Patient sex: F
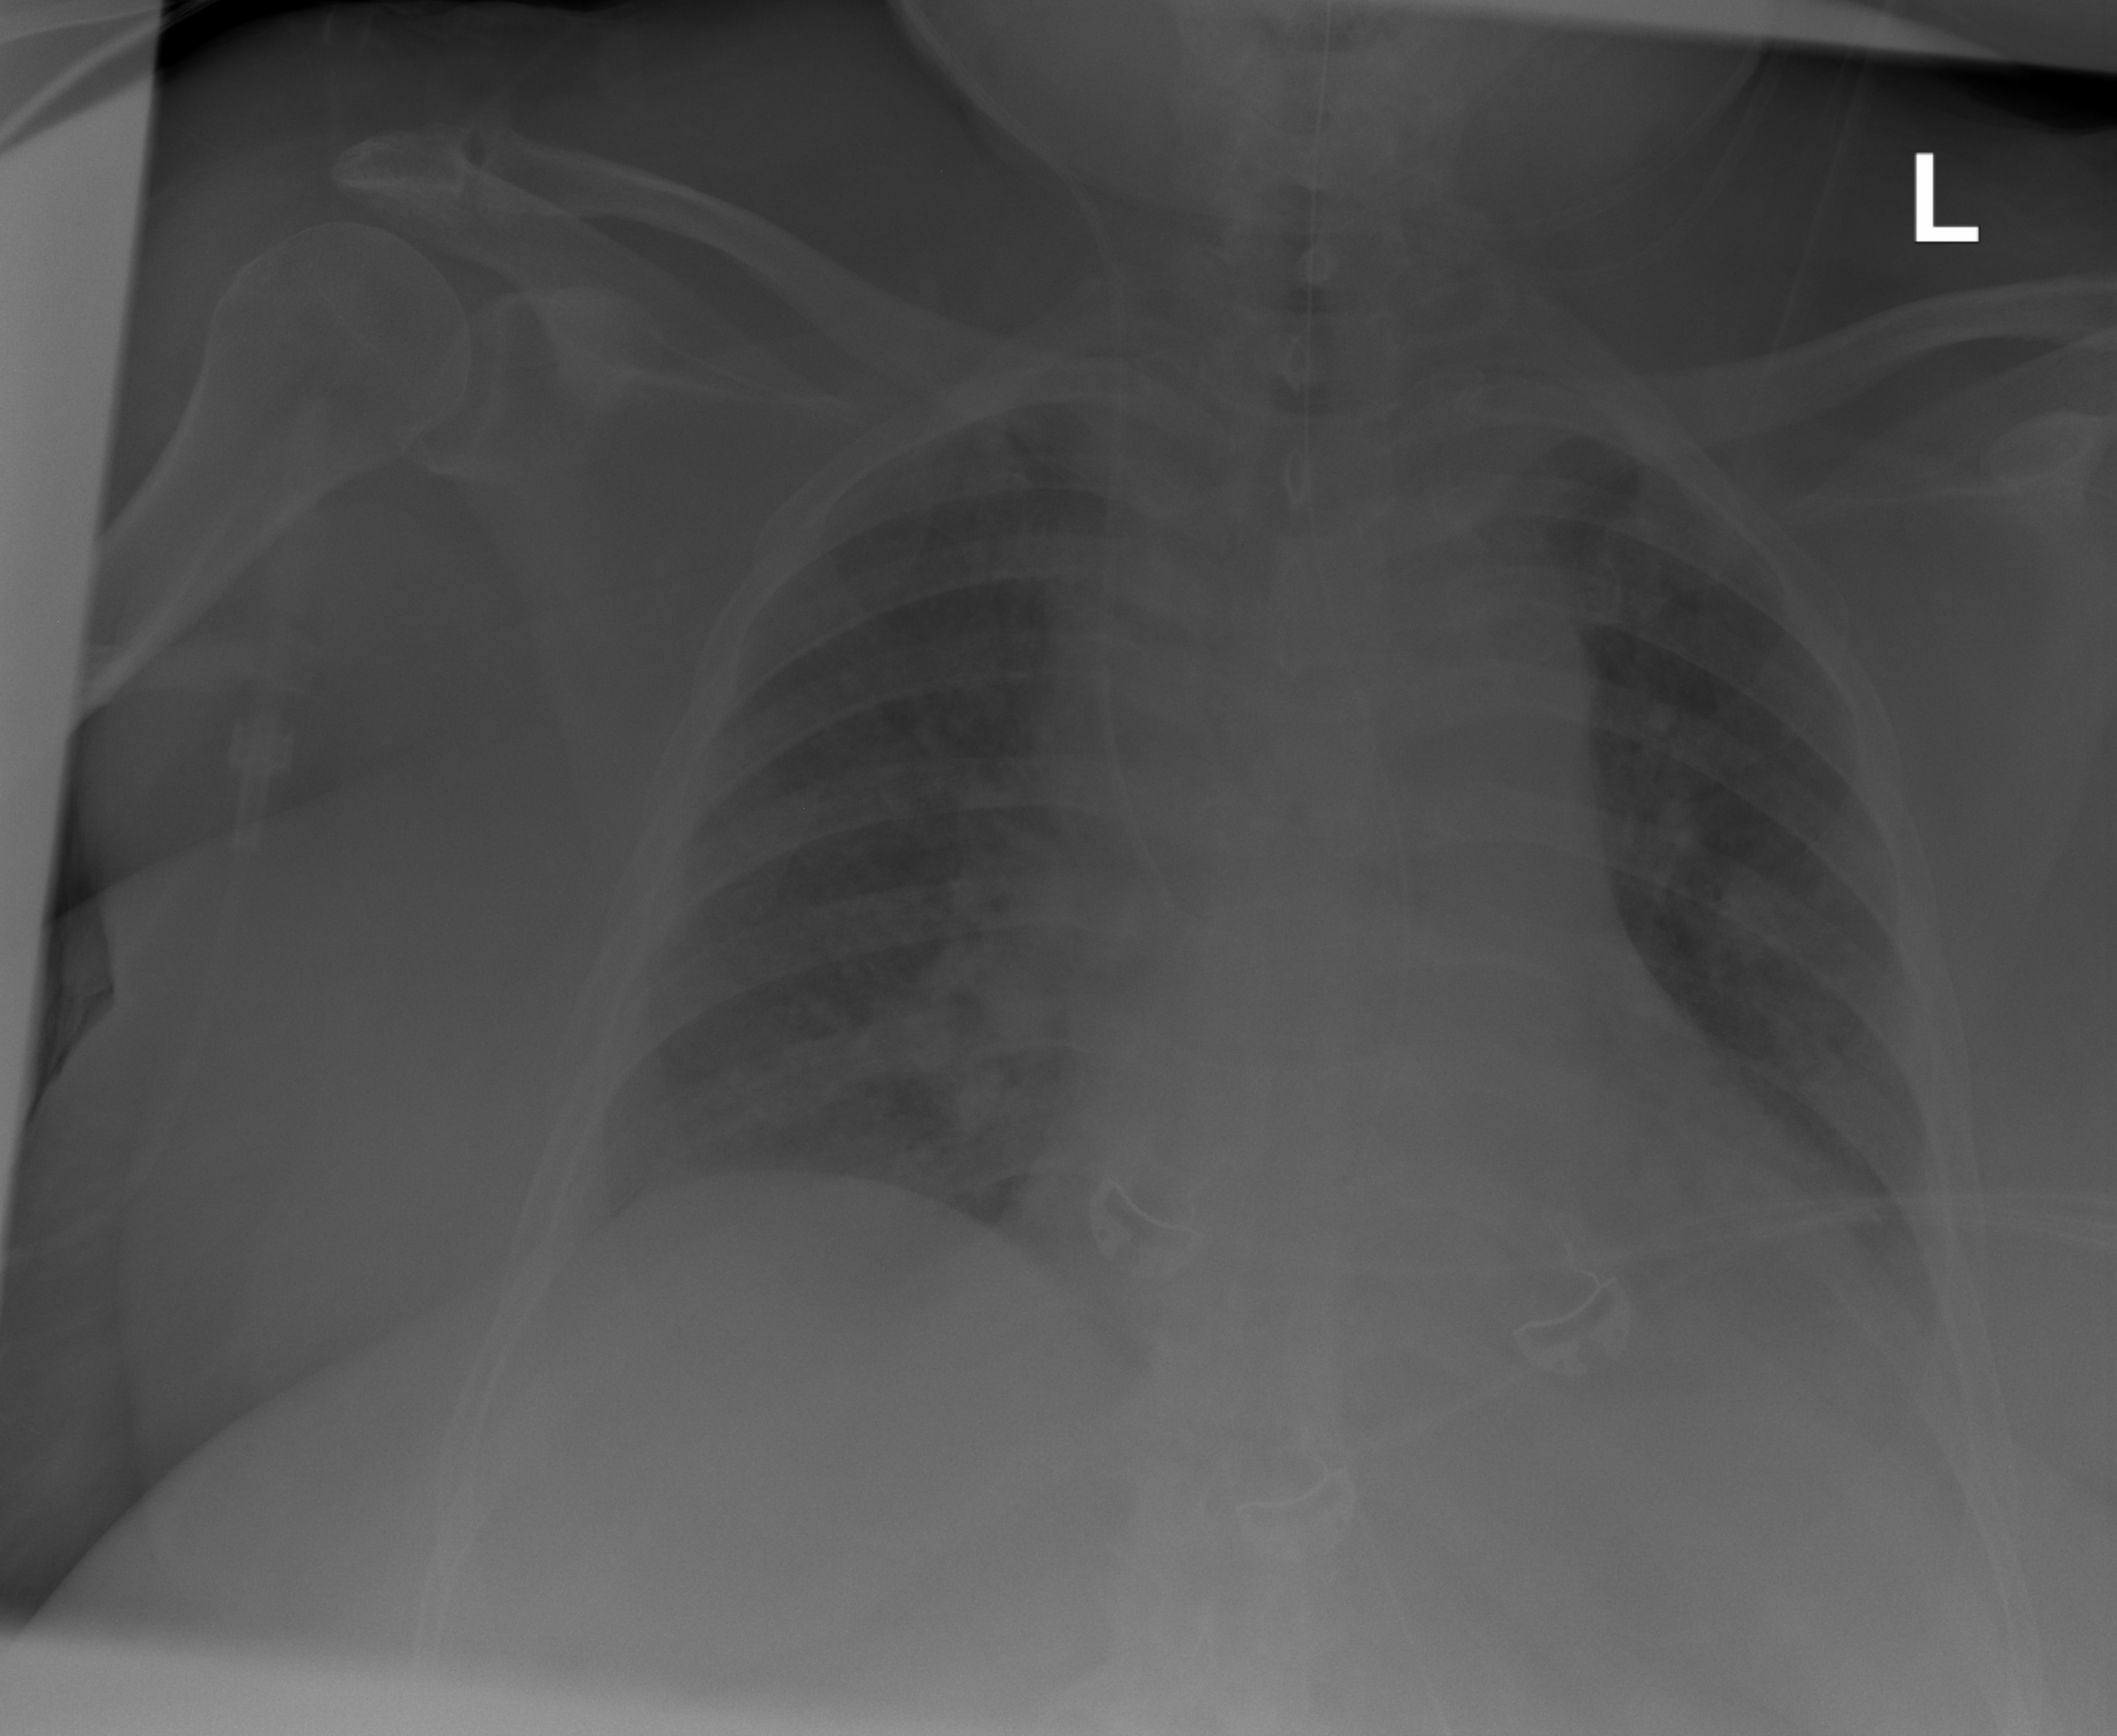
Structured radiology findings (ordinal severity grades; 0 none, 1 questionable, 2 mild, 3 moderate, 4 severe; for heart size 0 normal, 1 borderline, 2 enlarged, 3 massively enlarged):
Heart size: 1
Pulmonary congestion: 2
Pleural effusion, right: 0
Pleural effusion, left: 2
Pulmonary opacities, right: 0
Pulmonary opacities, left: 0
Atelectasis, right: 0
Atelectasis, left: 2